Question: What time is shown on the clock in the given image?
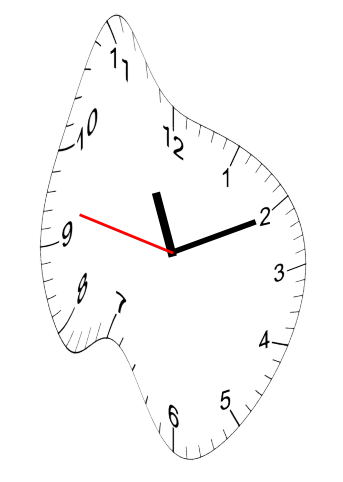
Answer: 11:10:47